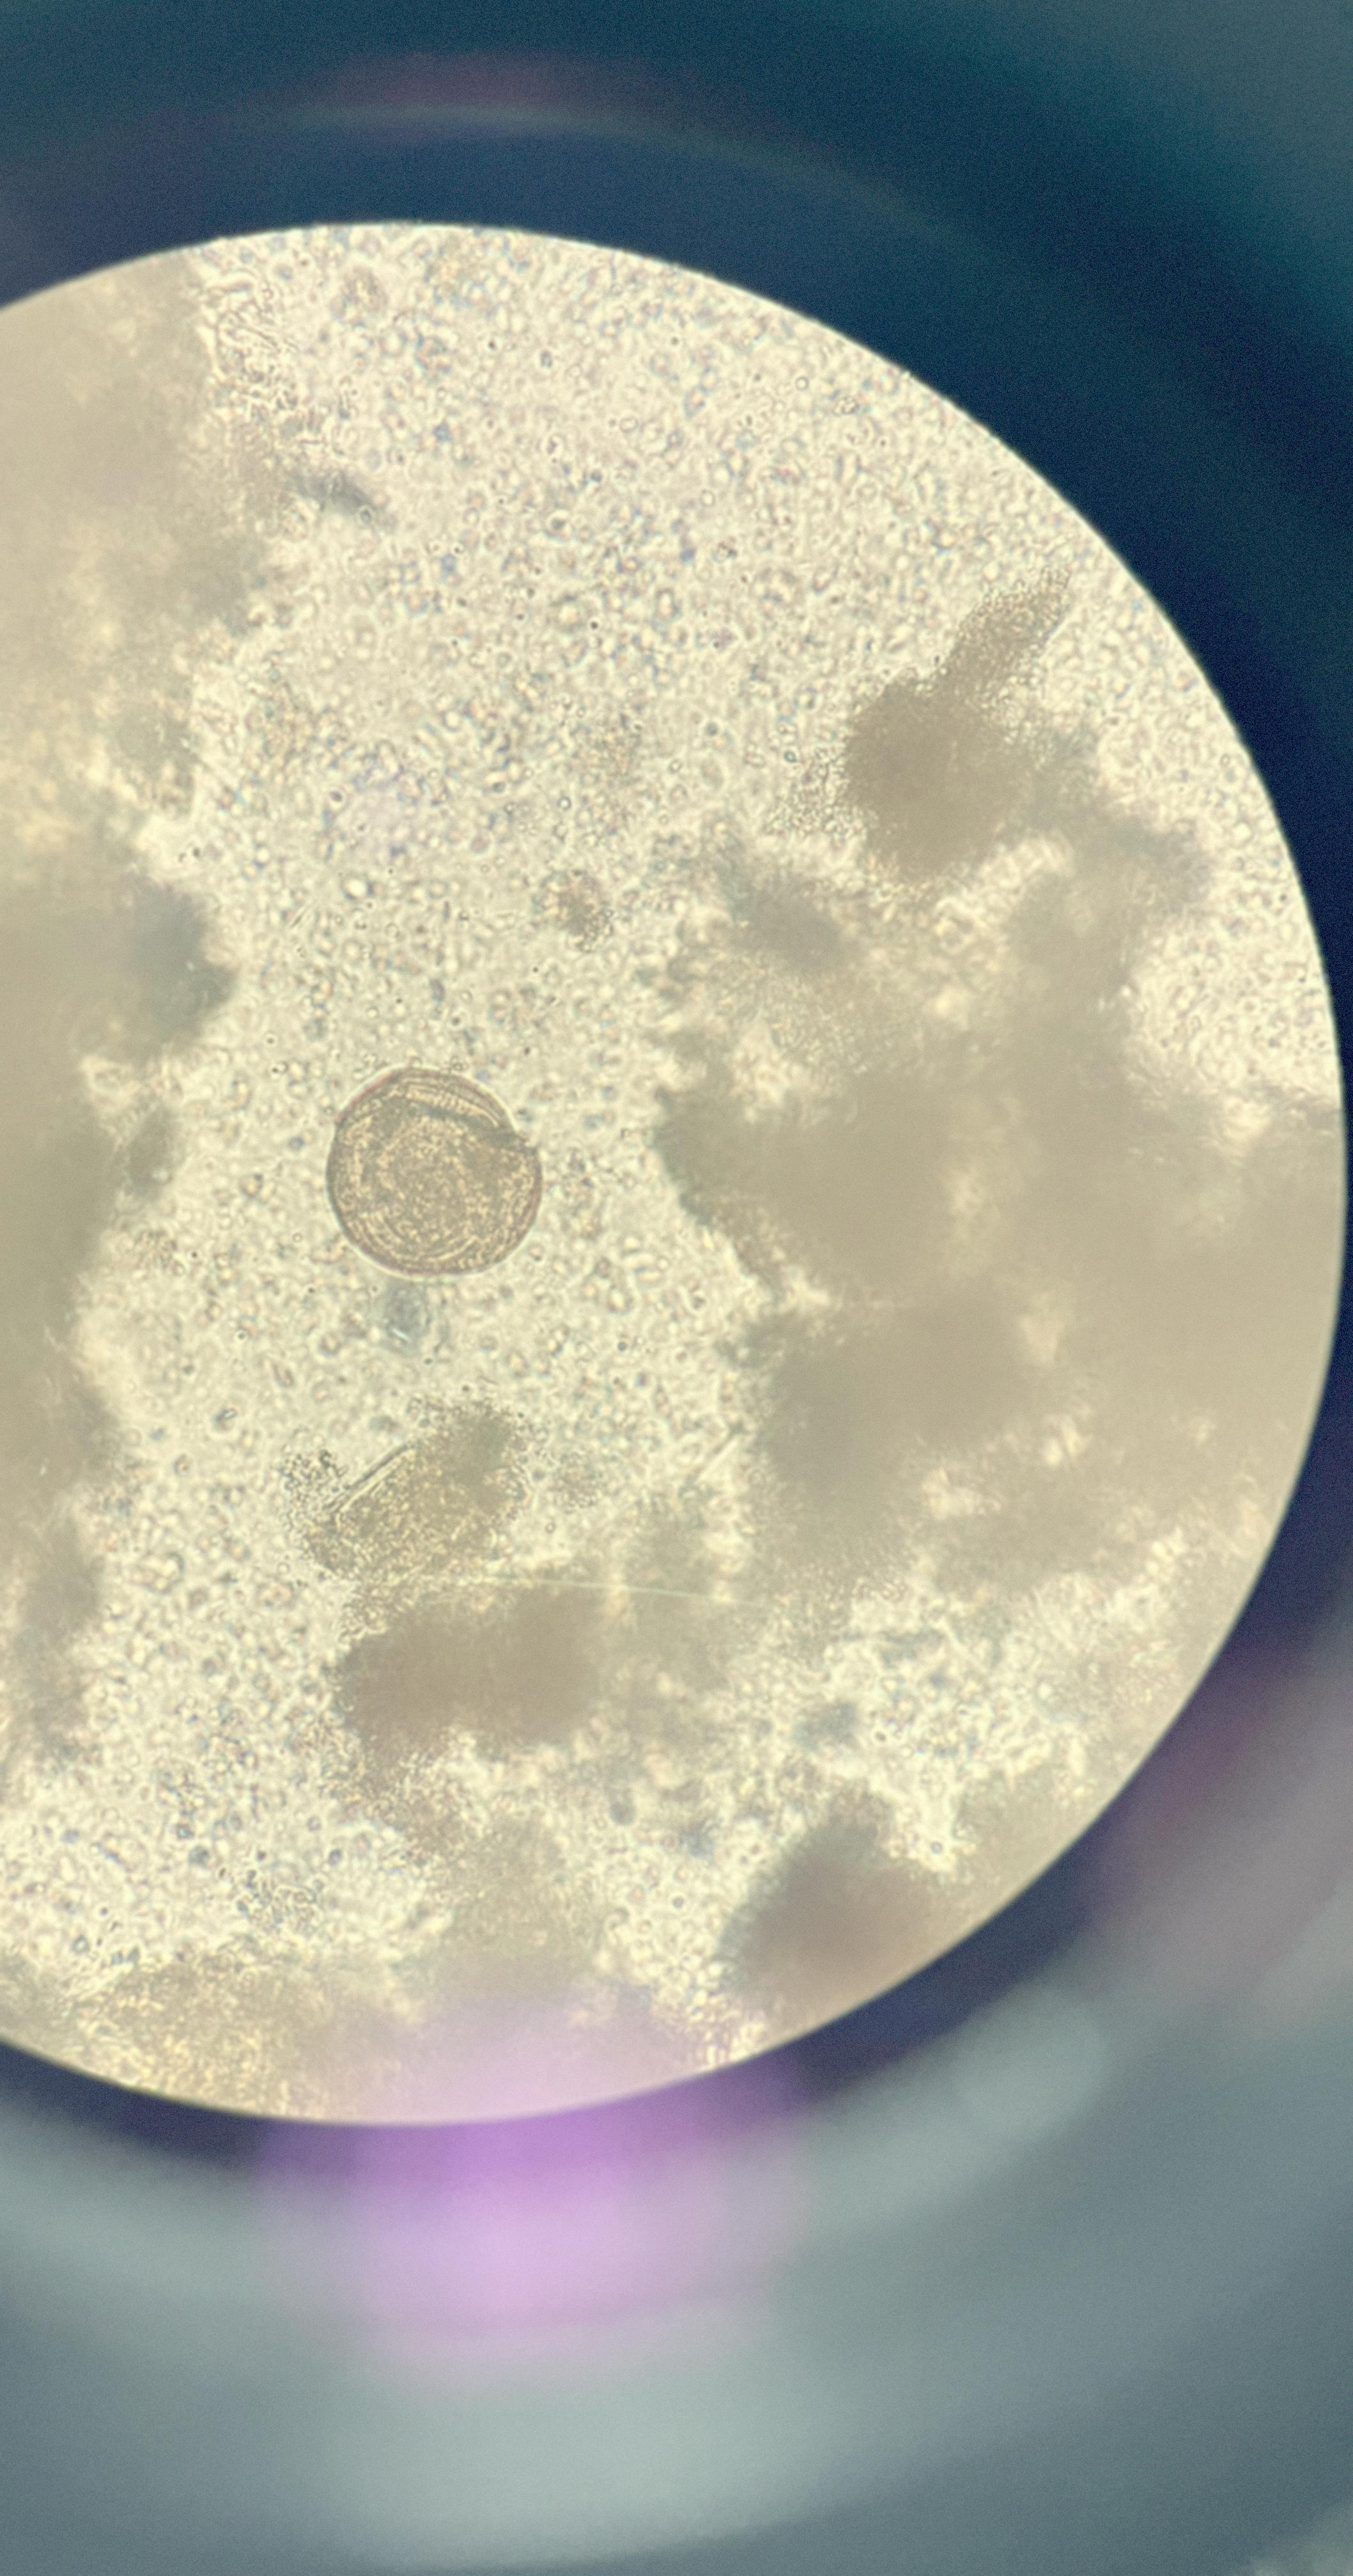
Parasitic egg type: Hymenolepis diminuta